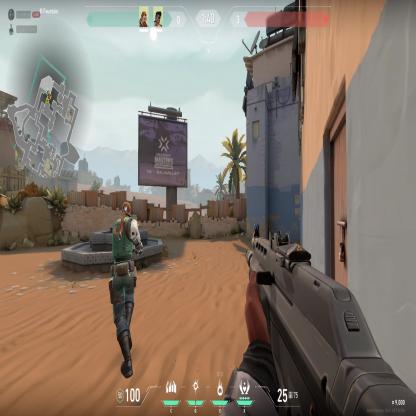
Label: teammate